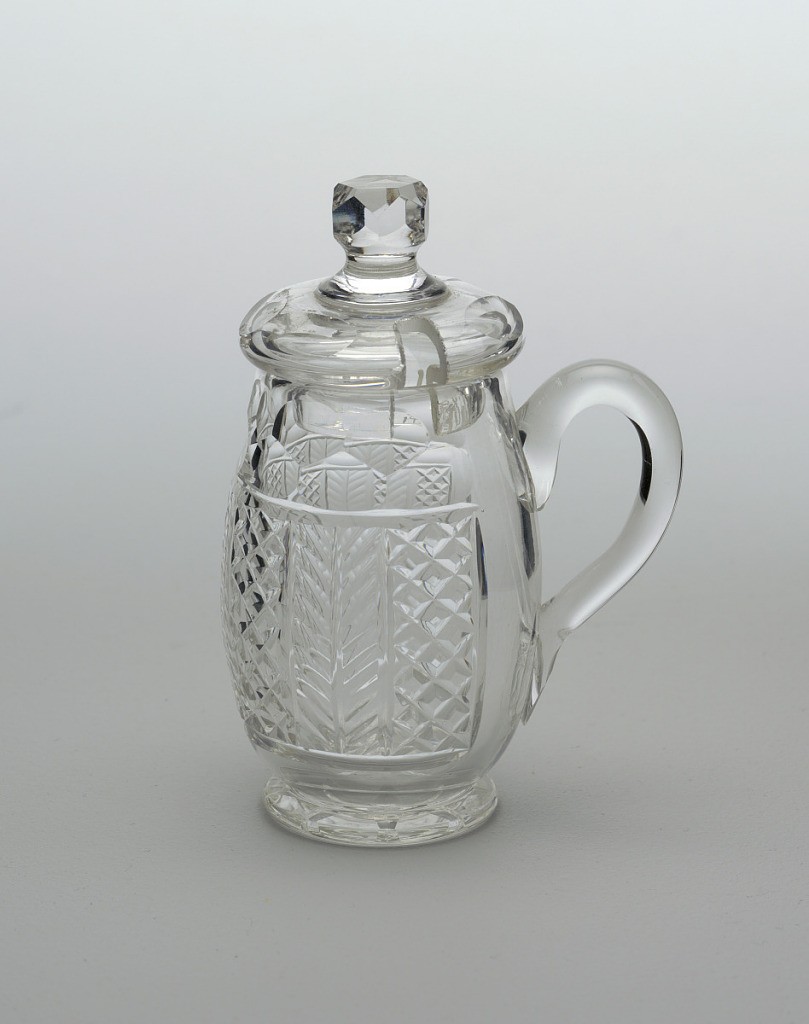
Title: Jar and lid
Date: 19th century
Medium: Glass
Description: Barrel shaped body with flat, cushion cover and round, faceted finial; loop handle. Flat base, star cut on underside. Alternating vertical panels of small diamonds and herringbone below double band of printies. Cover has printies and spoon notch.